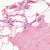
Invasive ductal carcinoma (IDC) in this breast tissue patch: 0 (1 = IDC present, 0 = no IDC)